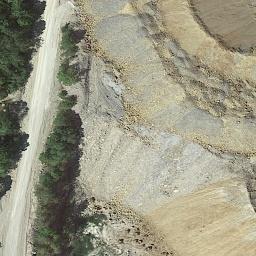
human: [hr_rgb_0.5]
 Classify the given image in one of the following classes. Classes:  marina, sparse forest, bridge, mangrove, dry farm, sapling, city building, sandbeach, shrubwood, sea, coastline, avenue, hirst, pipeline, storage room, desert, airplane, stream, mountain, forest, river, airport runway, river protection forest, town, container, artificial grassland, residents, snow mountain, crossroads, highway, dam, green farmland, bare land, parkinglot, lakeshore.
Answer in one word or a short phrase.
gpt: bare land